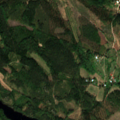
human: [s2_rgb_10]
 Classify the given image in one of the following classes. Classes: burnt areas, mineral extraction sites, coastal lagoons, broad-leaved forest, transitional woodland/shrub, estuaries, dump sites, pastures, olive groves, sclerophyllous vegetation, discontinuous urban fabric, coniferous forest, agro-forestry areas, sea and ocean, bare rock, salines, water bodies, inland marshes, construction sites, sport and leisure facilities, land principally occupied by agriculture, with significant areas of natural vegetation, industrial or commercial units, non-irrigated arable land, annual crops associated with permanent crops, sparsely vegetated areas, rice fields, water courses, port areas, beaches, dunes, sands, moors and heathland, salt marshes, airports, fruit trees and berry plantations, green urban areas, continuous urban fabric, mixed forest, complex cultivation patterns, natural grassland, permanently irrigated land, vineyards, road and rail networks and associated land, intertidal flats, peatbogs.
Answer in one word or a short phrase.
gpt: coniferous forest, mixed forest, transitional woodland/shrub, water bodies